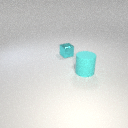
large cyan rubber cylinder to the right of small cyan metal cube